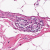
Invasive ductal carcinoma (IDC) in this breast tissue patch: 0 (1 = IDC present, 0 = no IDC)